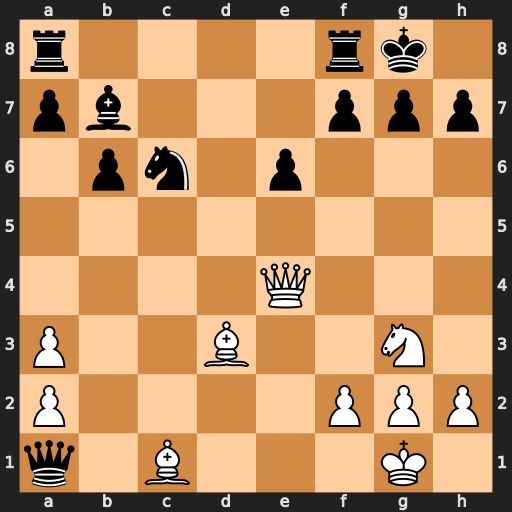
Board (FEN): r4rk1/pb3ppp/1pn1p3/8/4Q3/P2B2N1/P4PPP/q1B3K1
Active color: w
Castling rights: -
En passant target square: -
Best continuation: Qxh7#